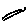
Label: line